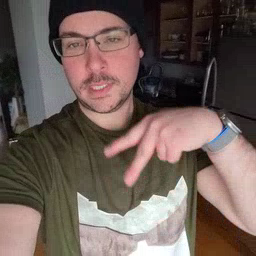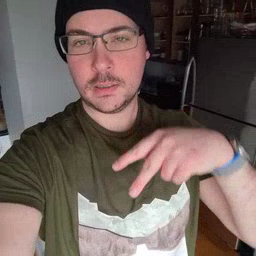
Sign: dance